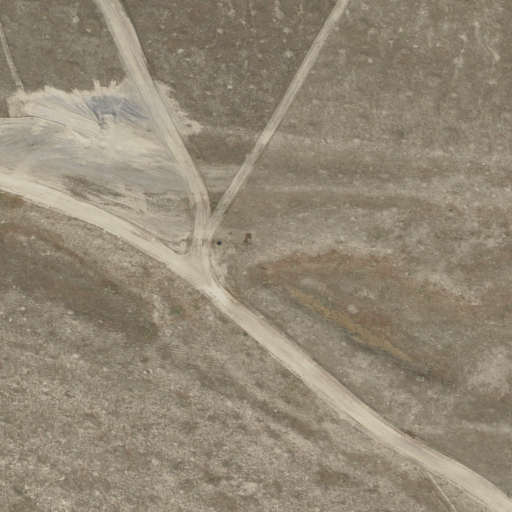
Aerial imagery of ridge(s) in Utah named Sand Bar containing grassland, shrub, and open development